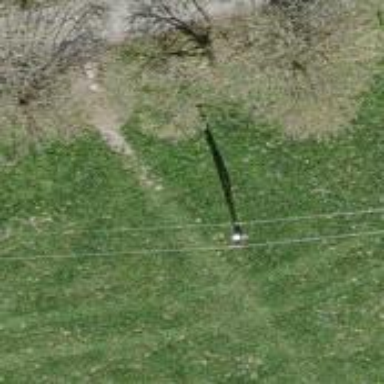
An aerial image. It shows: Power pole.